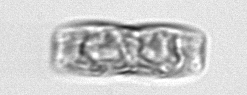
Label: pennate_morphotype1